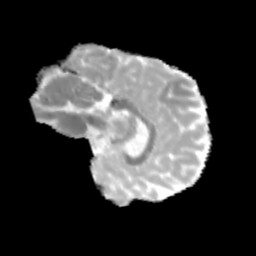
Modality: MD
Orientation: sagittal
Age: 12
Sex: male
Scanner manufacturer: siemens
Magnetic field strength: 3 T
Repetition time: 3.8 s
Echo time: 0.07 s